Question: I'm trying to follow this tutorial here to recreate a custom center tab button, but I already have my tabbarcontroller setup in IB. Can anyone help me do this? The tutorial does it all through code so its difficult to follow.
<URL>

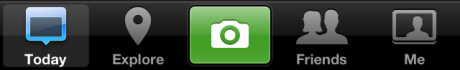
Answer: All they're doing is creating a blank UITabBarItem, no image or name, simply a placeholder. They then put a UIButton with a custom image (i.e. the green camera button) on top of the UITabBar. Just go into interface builder and add a new TabBarItem and put a UIButton on top of it.